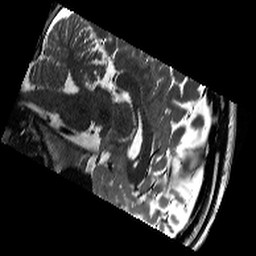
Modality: T2w
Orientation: sagittal
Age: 27
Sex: male
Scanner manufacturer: siemens
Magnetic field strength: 3 T
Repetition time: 11.39 s
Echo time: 0.09 s